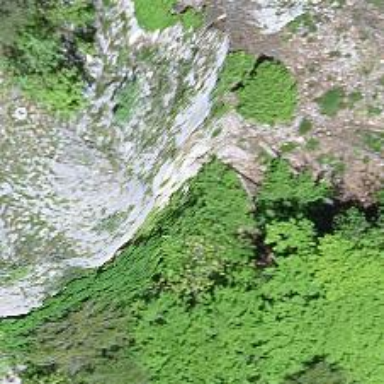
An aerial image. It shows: Natural cliff.